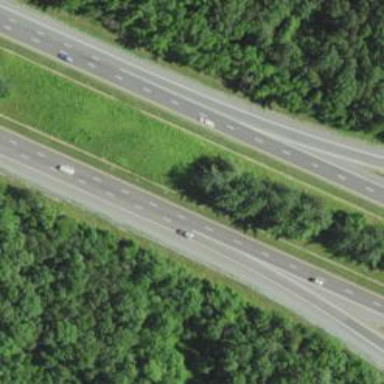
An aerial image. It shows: Motorway junction.